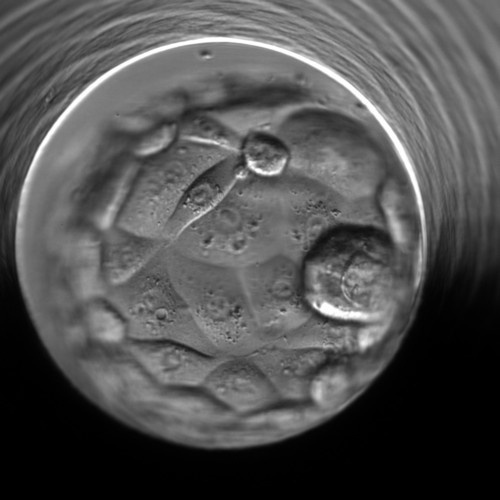
Embryo quality: good